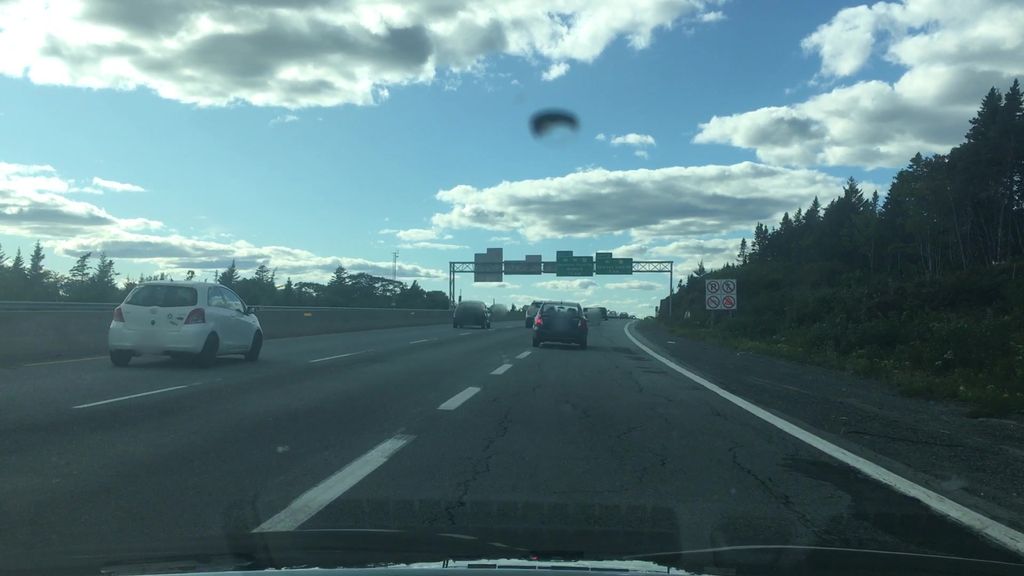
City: halifax